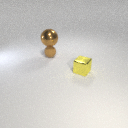
large brown metal sphere above small brown rubber sphere